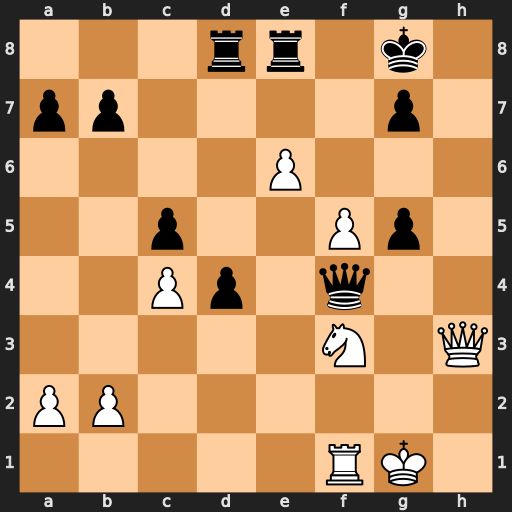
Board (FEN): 3rr1k1/pp4p1/4P3/2p2Pp1/2Pp1q2/5N1Q/PP6/5RK1
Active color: w
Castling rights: -
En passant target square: -
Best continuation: Qh5 Rxe6 fxe6